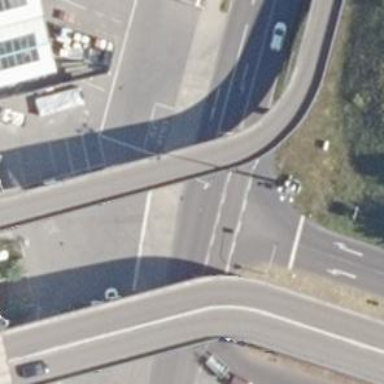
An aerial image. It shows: Tertiary road with asphalt surface and separate cycleway running alongside.